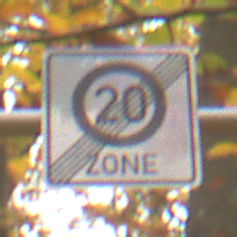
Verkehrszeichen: EndeZone20
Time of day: MorningAfternoon
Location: Outdoor (Nature)
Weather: Overcast
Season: Autumn
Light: Natural